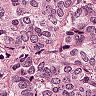
Metastatic tissue present: yes